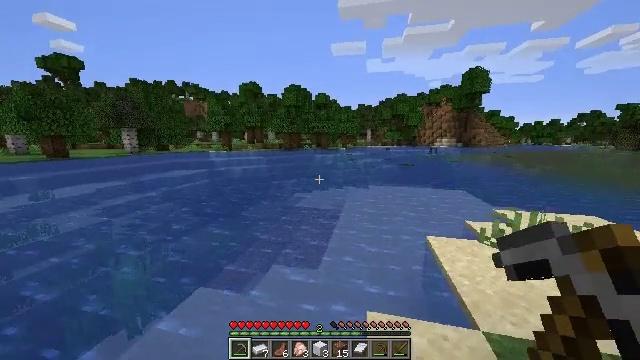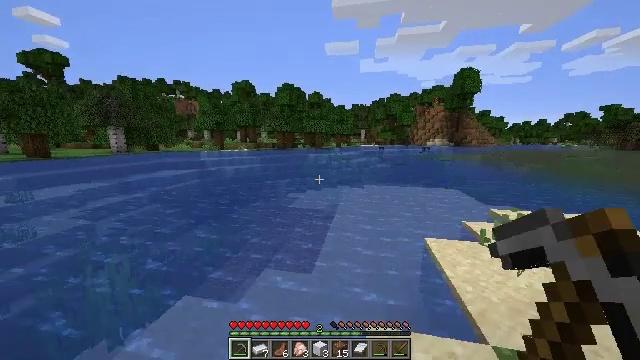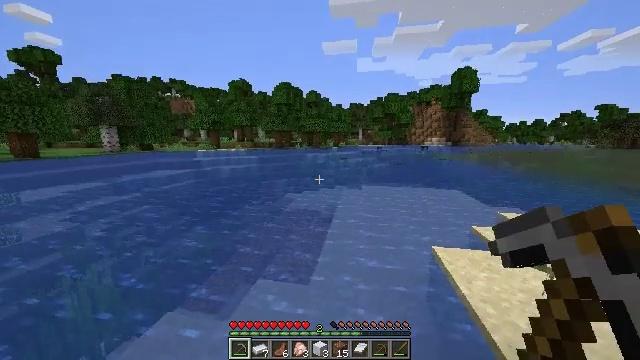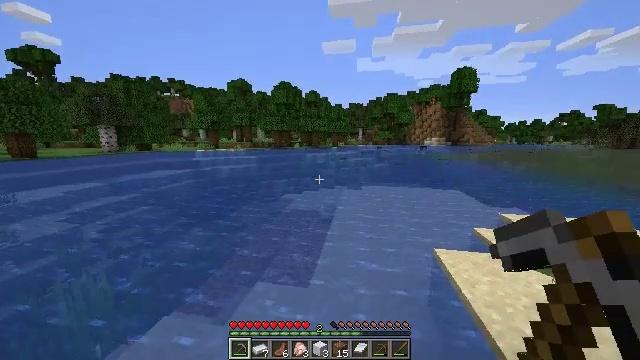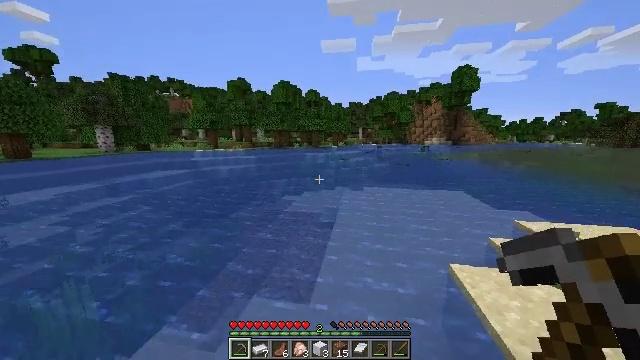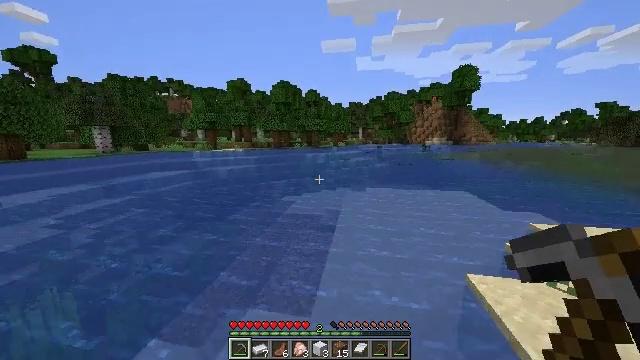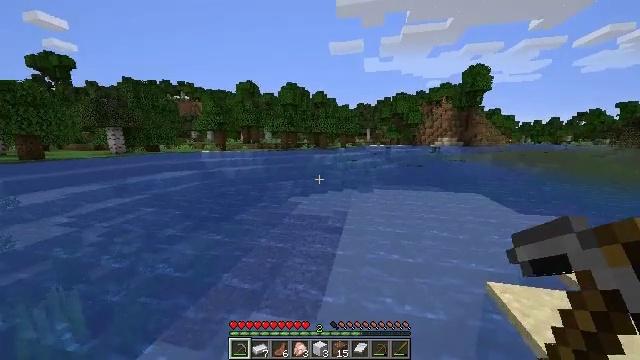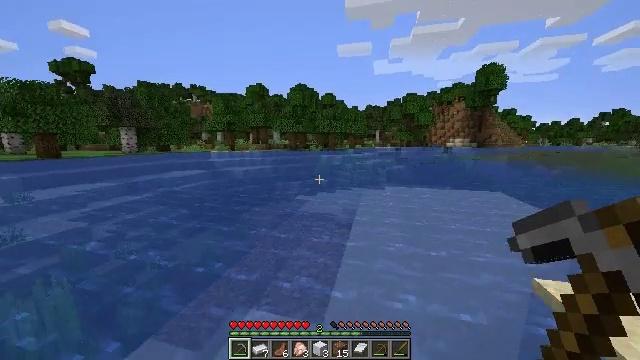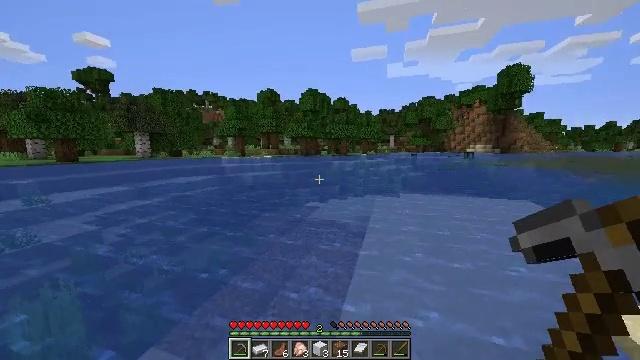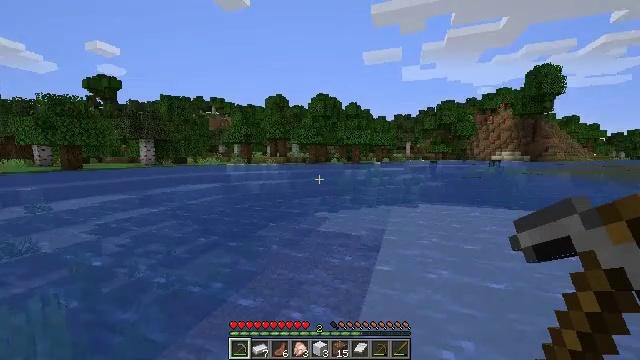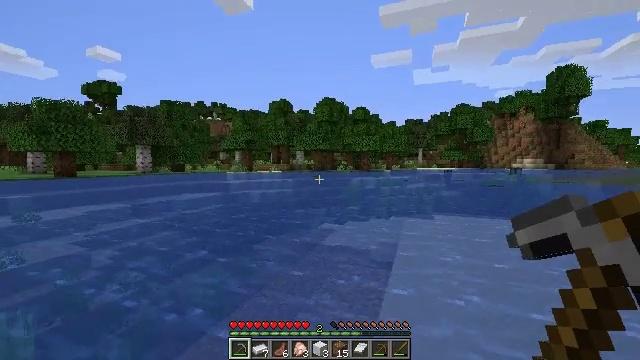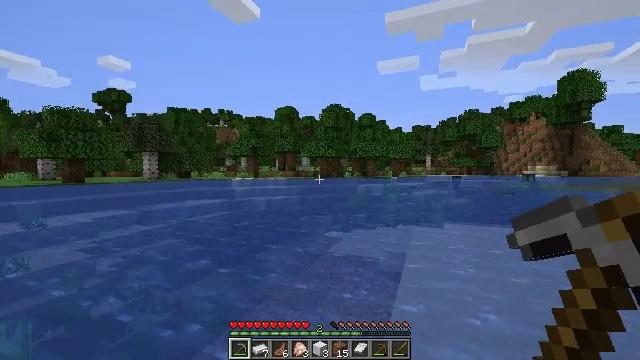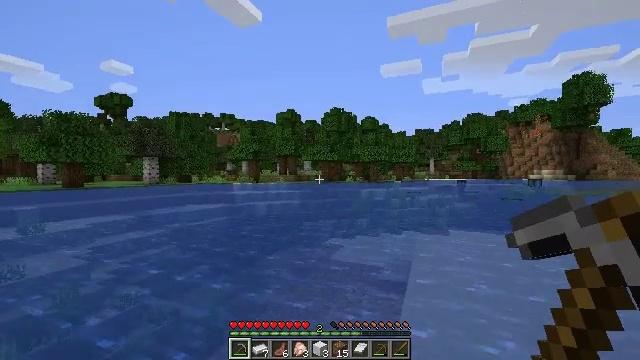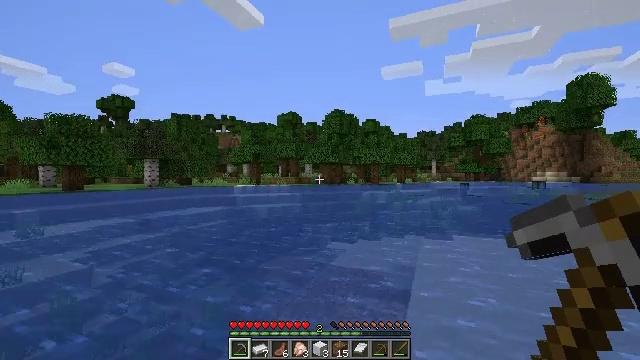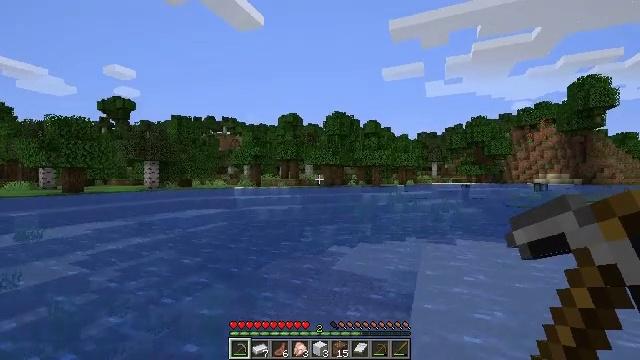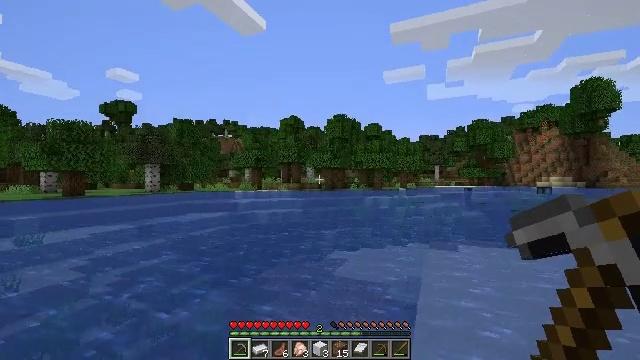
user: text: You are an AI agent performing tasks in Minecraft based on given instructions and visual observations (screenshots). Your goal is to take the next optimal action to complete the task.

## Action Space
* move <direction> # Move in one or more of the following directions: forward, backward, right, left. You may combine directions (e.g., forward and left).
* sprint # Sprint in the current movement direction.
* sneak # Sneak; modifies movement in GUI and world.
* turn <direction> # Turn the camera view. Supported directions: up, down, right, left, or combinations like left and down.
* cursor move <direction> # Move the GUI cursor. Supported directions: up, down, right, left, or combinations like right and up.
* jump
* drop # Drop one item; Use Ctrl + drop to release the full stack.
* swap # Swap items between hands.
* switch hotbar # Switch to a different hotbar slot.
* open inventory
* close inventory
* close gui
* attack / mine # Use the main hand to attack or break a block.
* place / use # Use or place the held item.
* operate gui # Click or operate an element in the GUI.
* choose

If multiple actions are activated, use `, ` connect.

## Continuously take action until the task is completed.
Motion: motion action
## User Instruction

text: Attack the chest to pick it up.
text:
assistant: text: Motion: move forward, turn right
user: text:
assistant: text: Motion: move forward
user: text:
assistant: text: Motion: move forward
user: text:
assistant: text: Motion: move forward
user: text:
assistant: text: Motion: move forward
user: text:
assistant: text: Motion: move forward, turn left
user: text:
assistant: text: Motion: move forward, turn left, jump
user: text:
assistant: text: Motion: move forward, turn left and up, jump
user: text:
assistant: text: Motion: move forward, turn left and up, jump
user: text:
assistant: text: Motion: move forward, turn left and up, jump
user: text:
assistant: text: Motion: move forward, turn left and up, jump
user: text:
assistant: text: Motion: move forward, jump
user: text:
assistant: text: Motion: move forward, jump
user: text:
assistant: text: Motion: move forward, jump
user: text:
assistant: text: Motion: move forward, jump
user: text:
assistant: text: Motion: move forward, jump
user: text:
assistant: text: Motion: move forward, jump
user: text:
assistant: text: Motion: move forward, jump
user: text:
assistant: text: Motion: move forward, jump
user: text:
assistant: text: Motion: move forward, jump
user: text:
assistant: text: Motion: move forward, jump
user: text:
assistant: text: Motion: move forward, jump
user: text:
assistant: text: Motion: move forward, jump
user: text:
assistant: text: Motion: move forward, turn right, jump
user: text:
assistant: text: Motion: move forward, jump
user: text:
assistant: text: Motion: move forward, jump
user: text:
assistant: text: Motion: move forward, jump
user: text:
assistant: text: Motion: move forward, jump
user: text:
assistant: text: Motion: move forward, jump
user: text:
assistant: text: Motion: move forward, jump